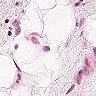
Metastatic tissue present: no